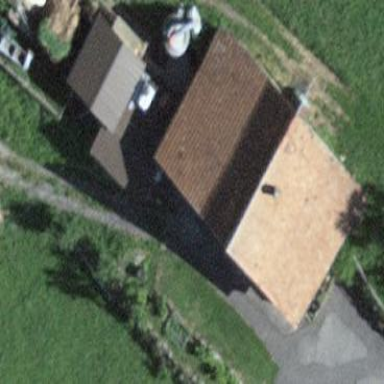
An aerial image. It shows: Farm building.